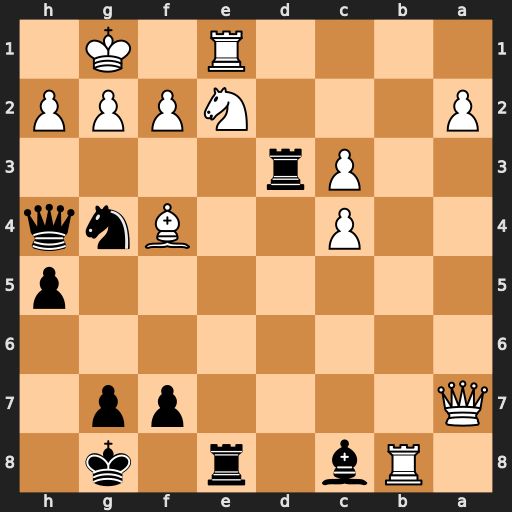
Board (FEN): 1Rb1r1k1/Q4pp1/8/7p/2P2Bnq/2Pr4/P3NPPP/4R1K1
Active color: b
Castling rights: -
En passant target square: -
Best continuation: Rxe2 Rxc8+ Kh7 Rf1 Rxf2 Qxf2 Nxf2